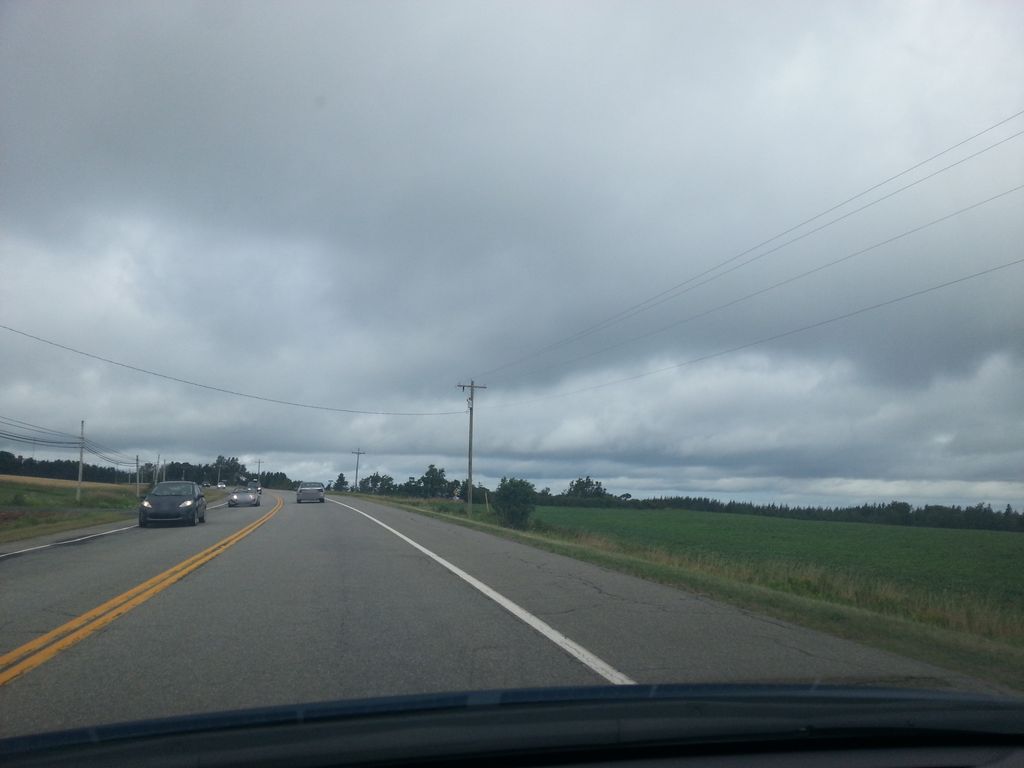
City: charlottetown